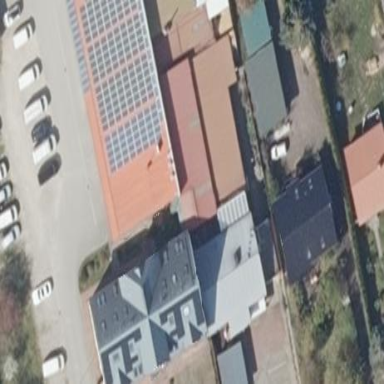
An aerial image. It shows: Gabled roof apartments building.